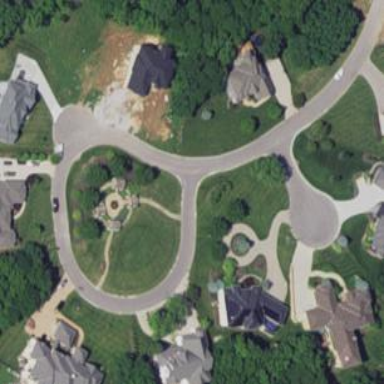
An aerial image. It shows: Driveway leading to service road.